Interaction volume radius: 5 \u00c5
Interaction volume height: 15 \u00c5
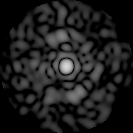
Disorder parameter: 0.8487